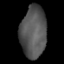
Tissue: lung
Cell type: Epithelial cells
Senescence score: 0.2165
Nuclear area (px): 1313
Mean DAPI intensity: 85.631